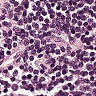
Metastatic tissue present: no